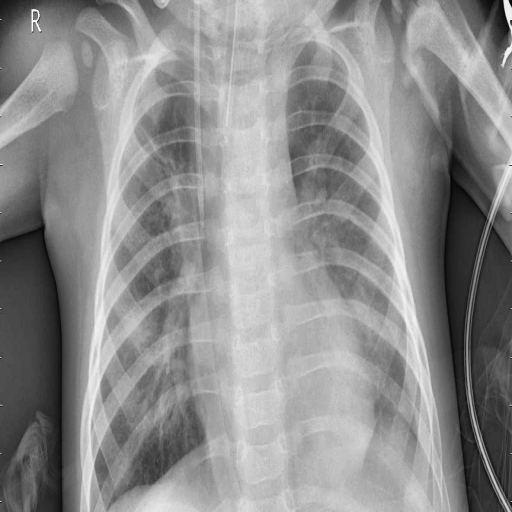
Finding: PNEUMONIA